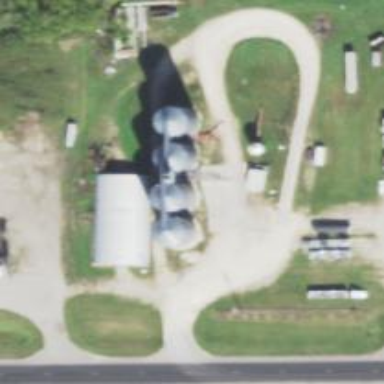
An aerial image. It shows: Silo.